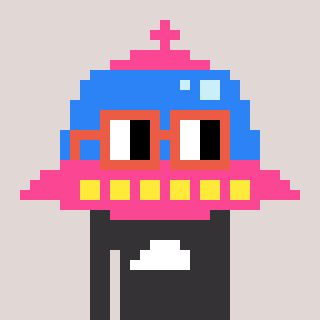
a pixel art character with square orange glasses, a ufo-shaped head and a grayscale-colored body on a warm background